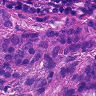
Metastatic tissue present: yes